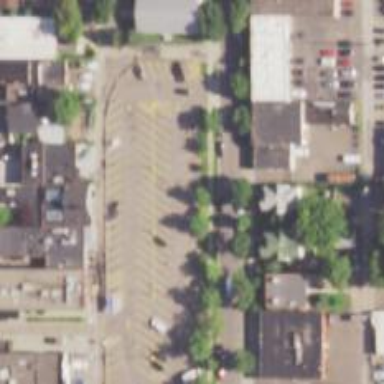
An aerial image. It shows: Retail area.